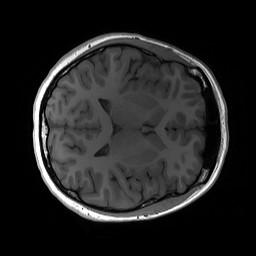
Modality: T1w
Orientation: axial